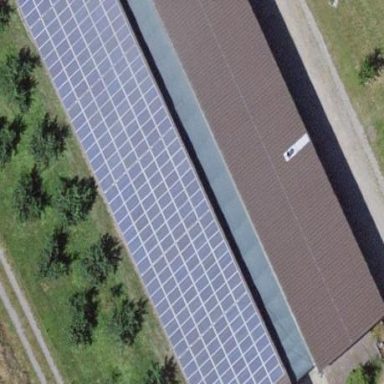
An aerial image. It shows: Solar power generator with photovoltaic panels.